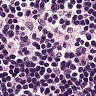
Metastatic tissue present: no